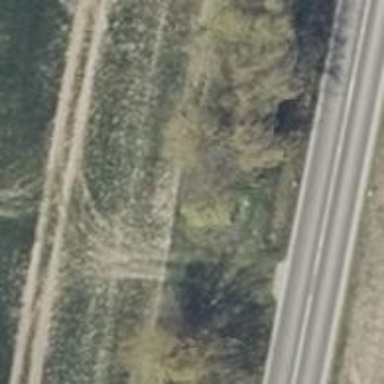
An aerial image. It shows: Row of deciduous broadleaved trees.